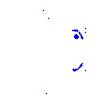
Particle: pion